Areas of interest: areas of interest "Huaihai West Road Christian Church"
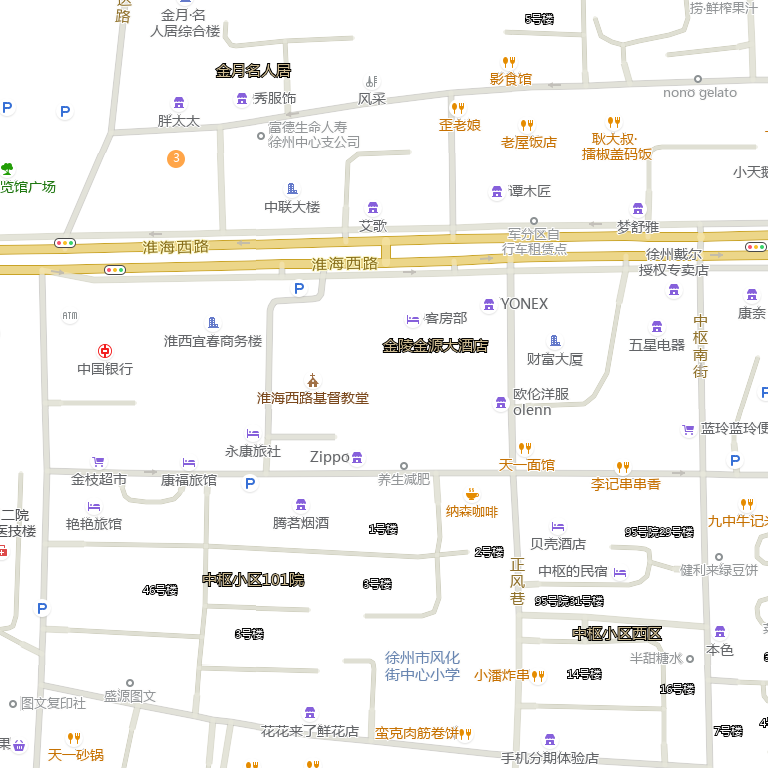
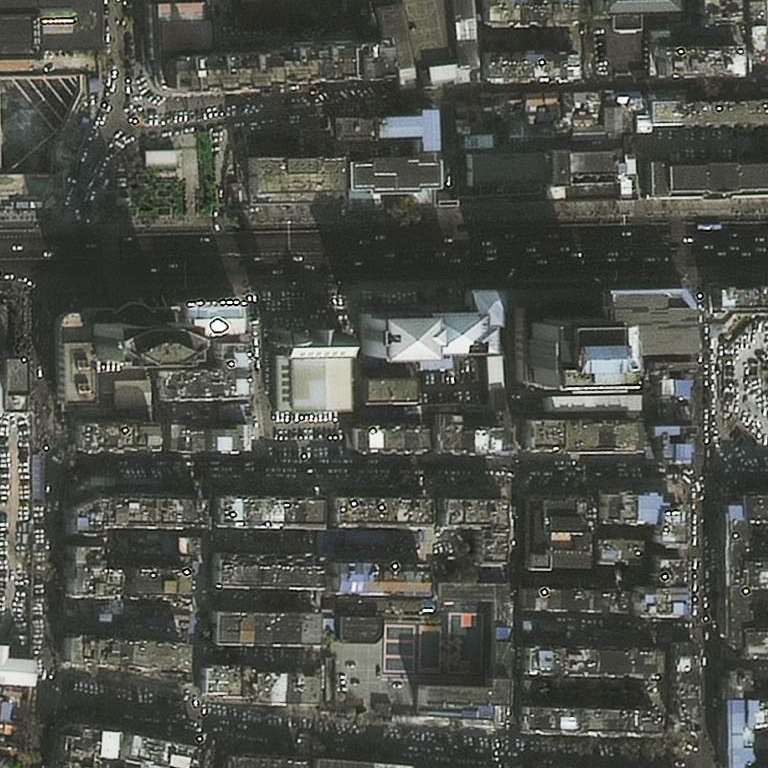